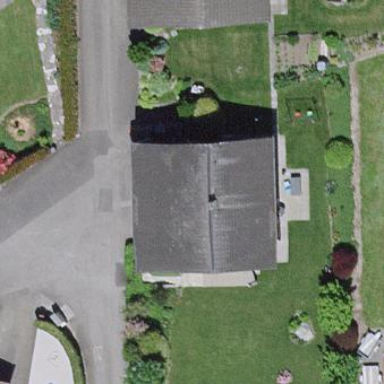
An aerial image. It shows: Gabled building with tile roof oriented across.